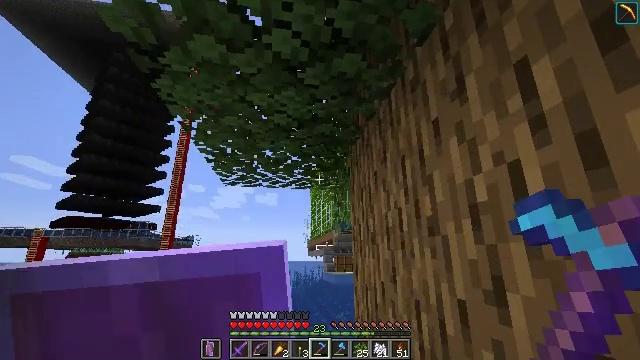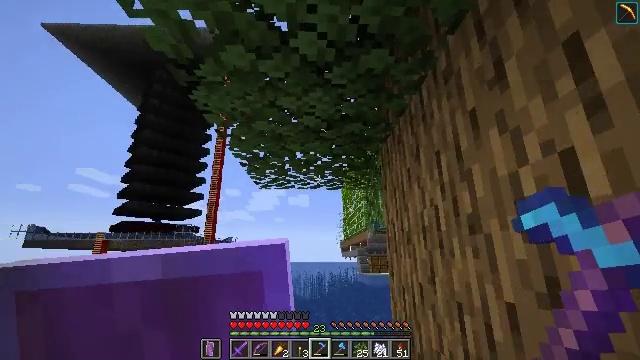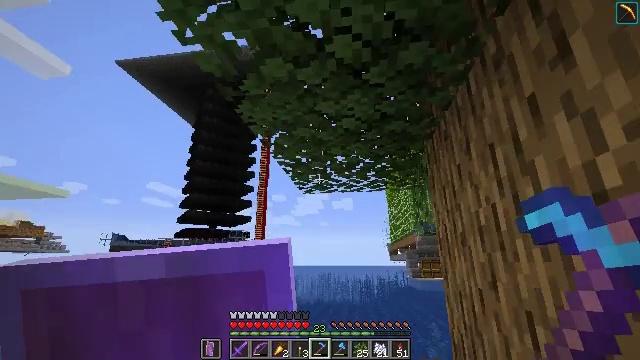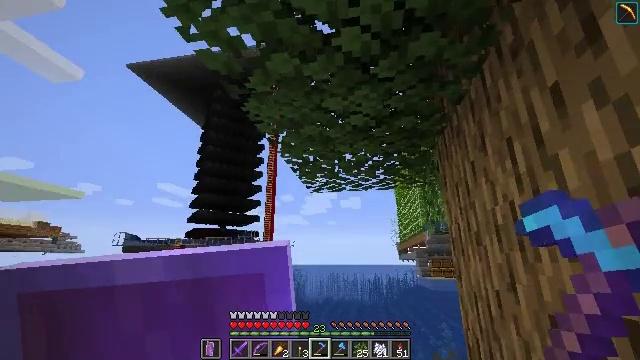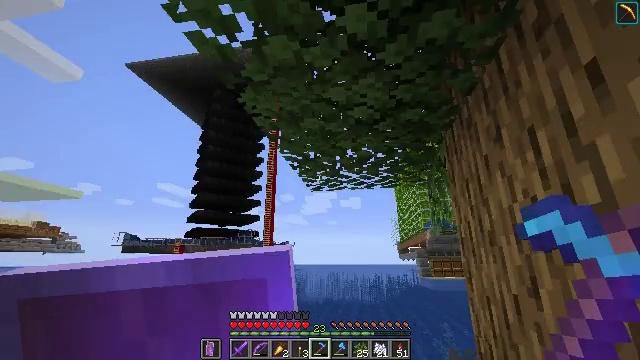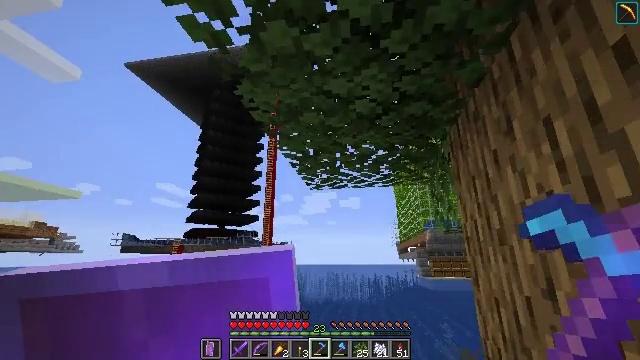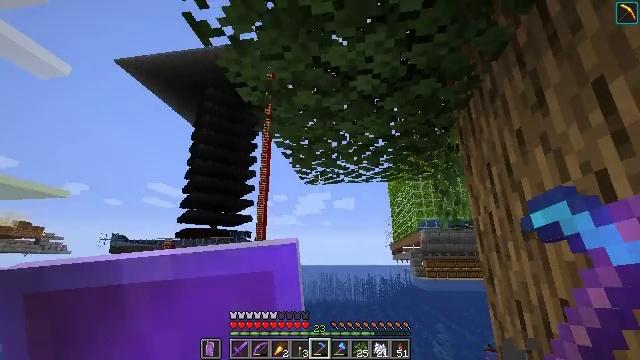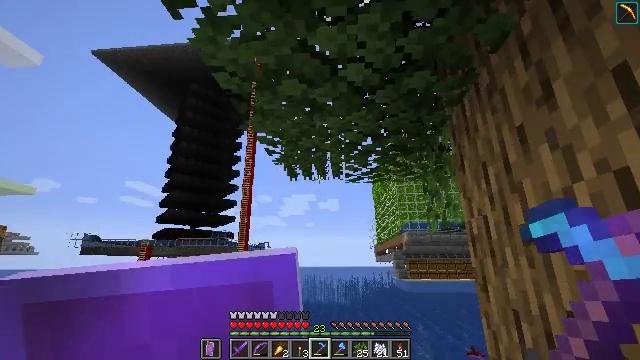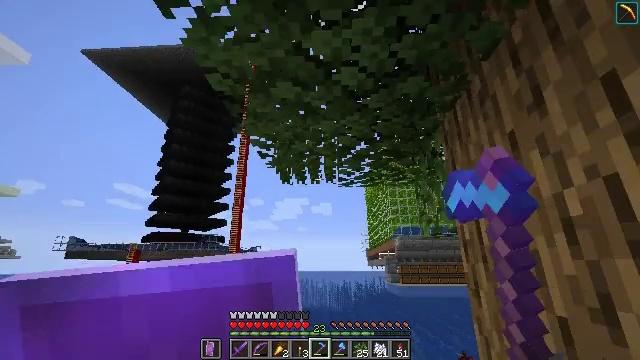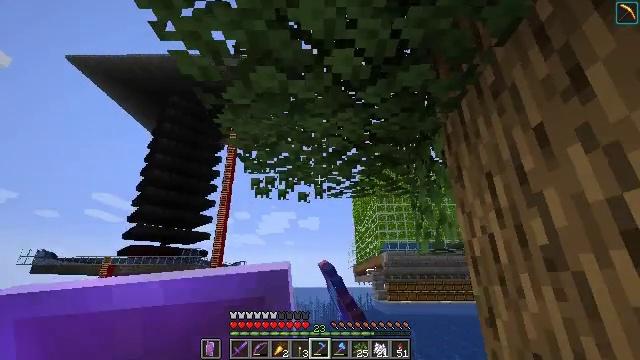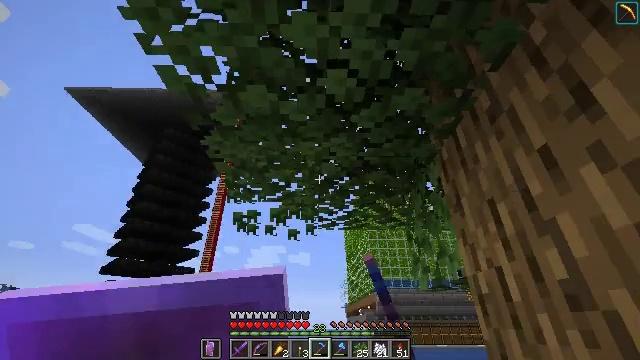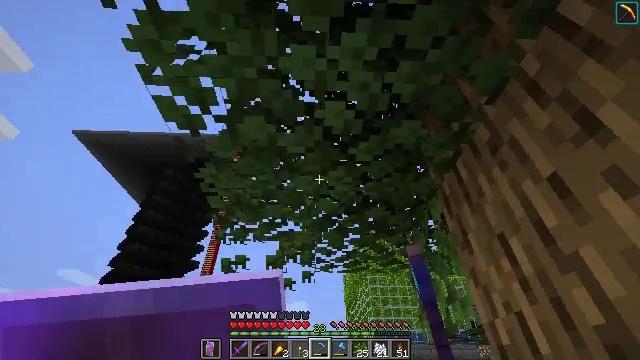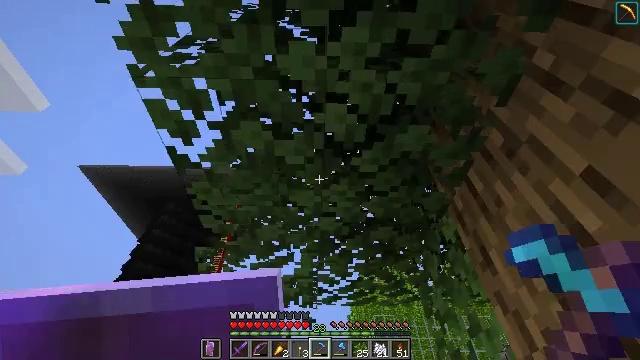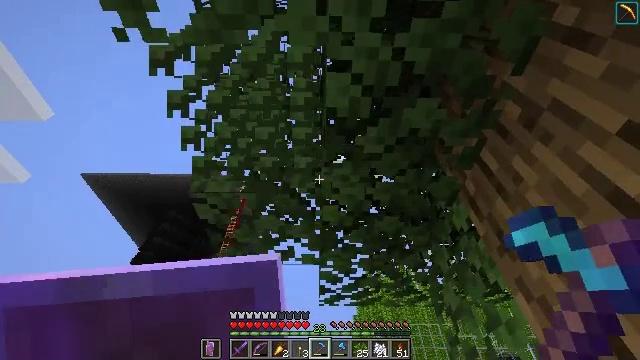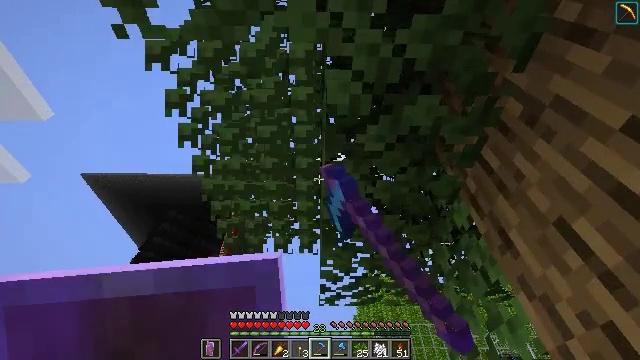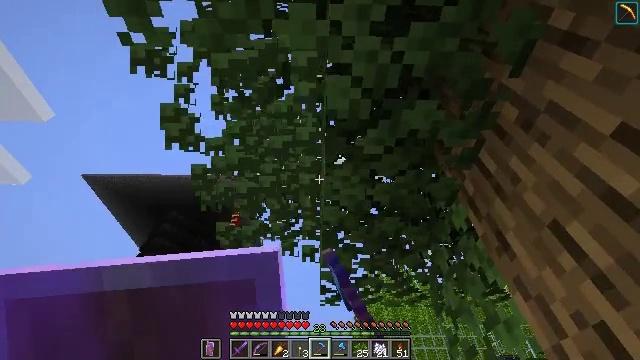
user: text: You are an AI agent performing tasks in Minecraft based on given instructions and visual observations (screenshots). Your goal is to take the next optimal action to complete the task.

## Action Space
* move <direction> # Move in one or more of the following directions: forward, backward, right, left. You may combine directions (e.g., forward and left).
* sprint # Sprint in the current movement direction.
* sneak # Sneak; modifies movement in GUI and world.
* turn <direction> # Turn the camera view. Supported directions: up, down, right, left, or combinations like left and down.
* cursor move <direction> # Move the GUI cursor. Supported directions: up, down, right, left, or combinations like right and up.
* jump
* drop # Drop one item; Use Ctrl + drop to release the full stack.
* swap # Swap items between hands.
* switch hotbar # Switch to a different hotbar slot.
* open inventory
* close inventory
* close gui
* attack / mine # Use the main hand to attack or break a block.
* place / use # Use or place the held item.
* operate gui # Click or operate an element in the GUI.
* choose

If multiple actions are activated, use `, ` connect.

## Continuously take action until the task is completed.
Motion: motion action
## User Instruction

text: Break oak leaves from the trees.
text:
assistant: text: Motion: turn left, attack / mine
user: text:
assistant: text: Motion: turn left, attack / mine
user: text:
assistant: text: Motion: move forward, turn left, attack / mine
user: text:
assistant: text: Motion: move forward, attack / mine
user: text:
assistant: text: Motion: move forward, attack / mine
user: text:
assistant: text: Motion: move forward, turn right, attack / mine
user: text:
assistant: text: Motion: move forward, turn right, attack / mine
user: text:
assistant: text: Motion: move forward, turn right, attack / mine
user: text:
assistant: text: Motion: move forward, turn right and up, attack / mine
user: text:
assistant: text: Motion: move forward, turn right and up
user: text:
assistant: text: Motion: move forward, turn up
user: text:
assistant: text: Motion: turn up
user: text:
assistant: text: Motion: turn up, attack / mine
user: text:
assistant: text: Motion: attack / mine
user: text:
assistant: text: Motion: move back, attack / mine
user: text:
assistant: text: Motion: move back, attack / mine
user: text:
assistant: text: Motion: move back, attack / mine
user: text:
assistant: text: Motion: move back, attack / mine
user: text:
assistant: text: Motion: move back, attack / mine
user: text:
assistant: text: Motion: move back, attack / mine
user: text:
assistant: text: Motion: move back, attack / mine
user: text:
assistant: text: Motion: move back, attack / mine
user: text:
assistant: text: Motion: move back, attack / mine
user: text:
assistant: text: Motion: move back, attack / mine
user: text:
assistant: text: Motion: move back, attack / mine
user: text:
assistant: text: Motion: move back, attack / mine
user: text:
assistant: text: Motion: move back, attack / mine
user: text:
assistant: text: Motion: move back, attack / mine
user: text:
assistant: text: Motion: move back, attack / mine
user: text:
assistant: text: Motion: move back, attack / mine